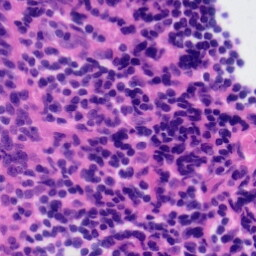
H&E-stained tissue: Tonsil